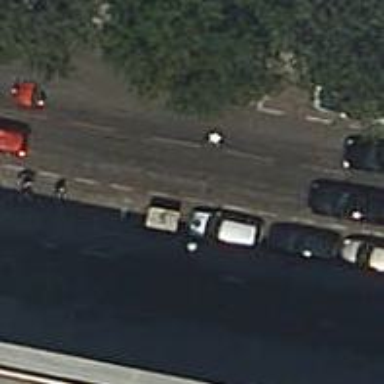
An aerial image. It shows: Motorcycle parking area.